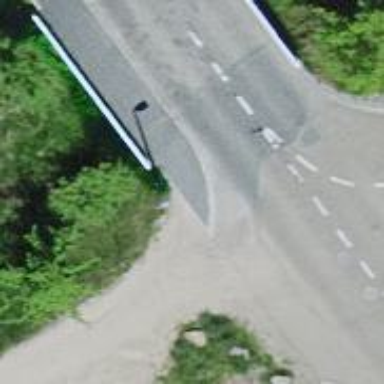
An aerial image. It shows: Kerb serving as barrier.